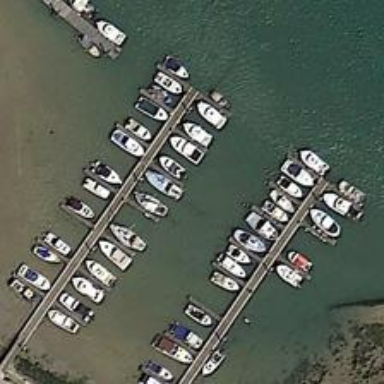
Near a lake is a green forest area .